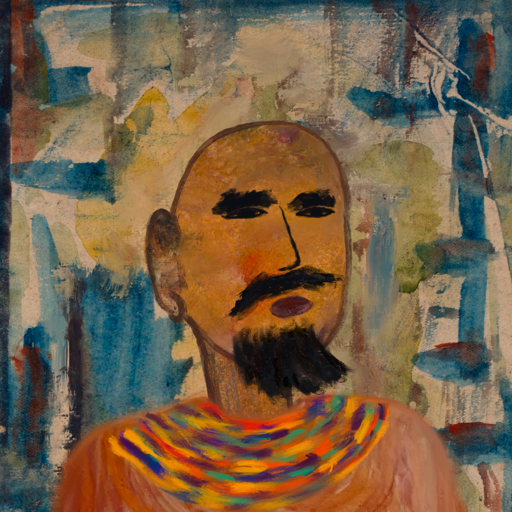
Background: Orphan, Head And Neck Side: Pipe, Face Side: Mosgoul, Bust: Pious_Lady, Hair Side: Blank, Head Accessory: Blank, Second Necklace: An_Impression_2, Necklace: Blank, Baby: Blank